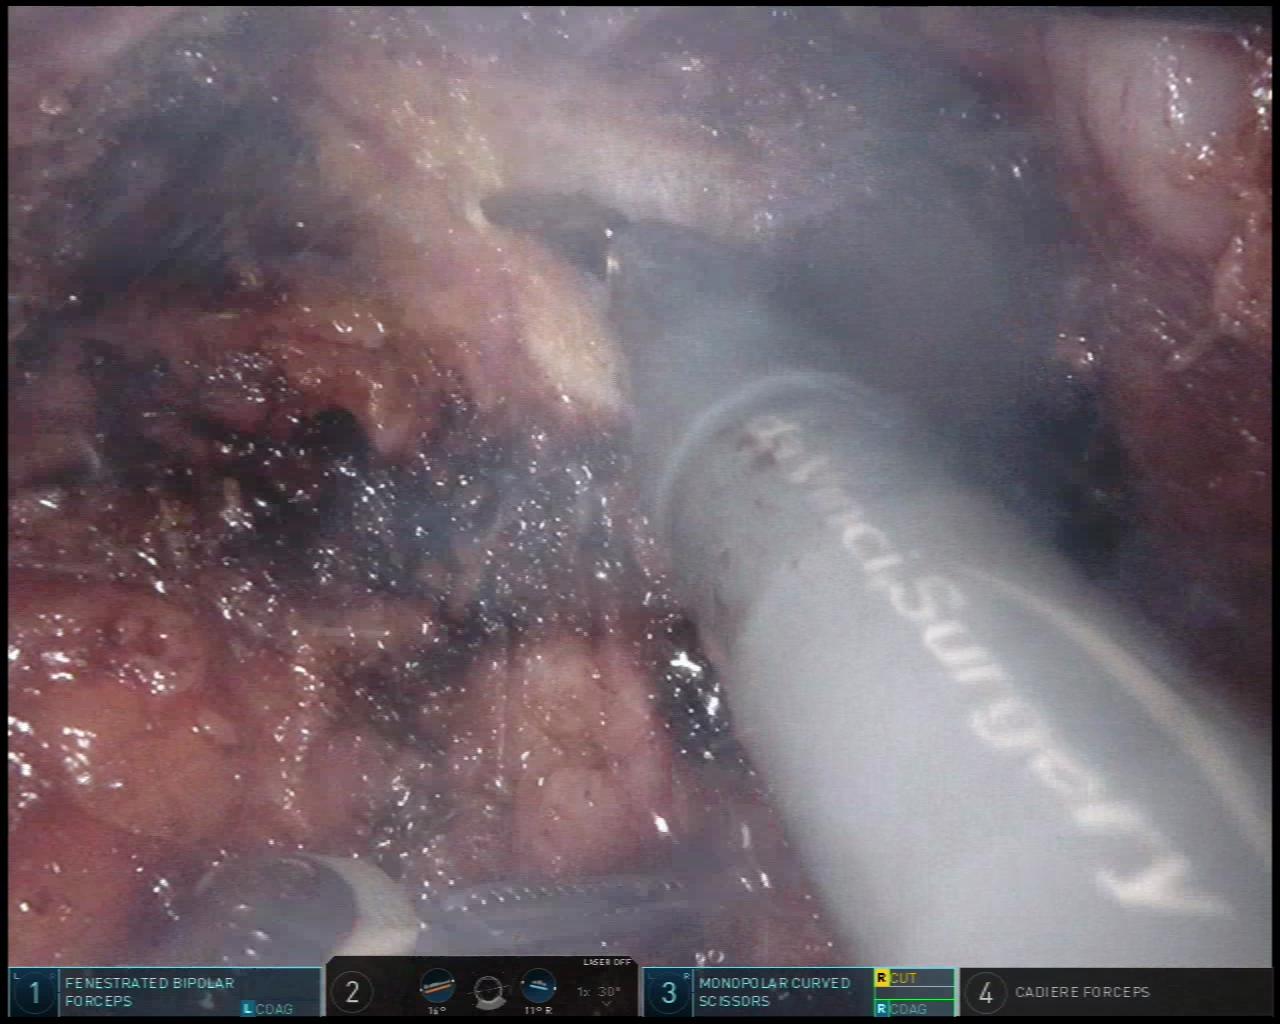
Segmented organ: vesicular_glands
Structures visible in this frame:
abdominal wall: no
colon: no
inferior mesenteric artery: no
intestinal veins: no
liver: no
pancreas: no
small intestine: no
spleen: no
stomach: no
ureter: no
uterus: no
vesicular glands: yes